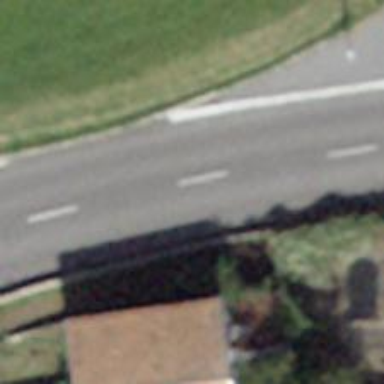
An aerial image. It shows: Secondary road with asphalt surface.